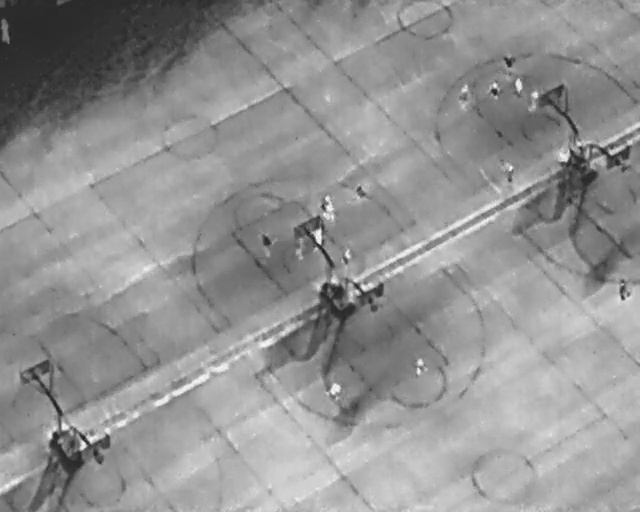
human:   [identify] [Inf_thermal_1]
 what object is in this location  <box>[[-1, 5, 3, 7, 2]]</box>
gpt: <ref>1 large person at the top left</ref>